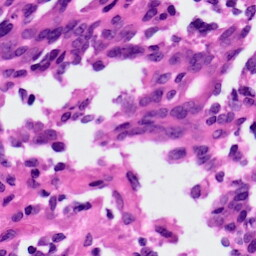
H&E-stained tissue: Ovarian